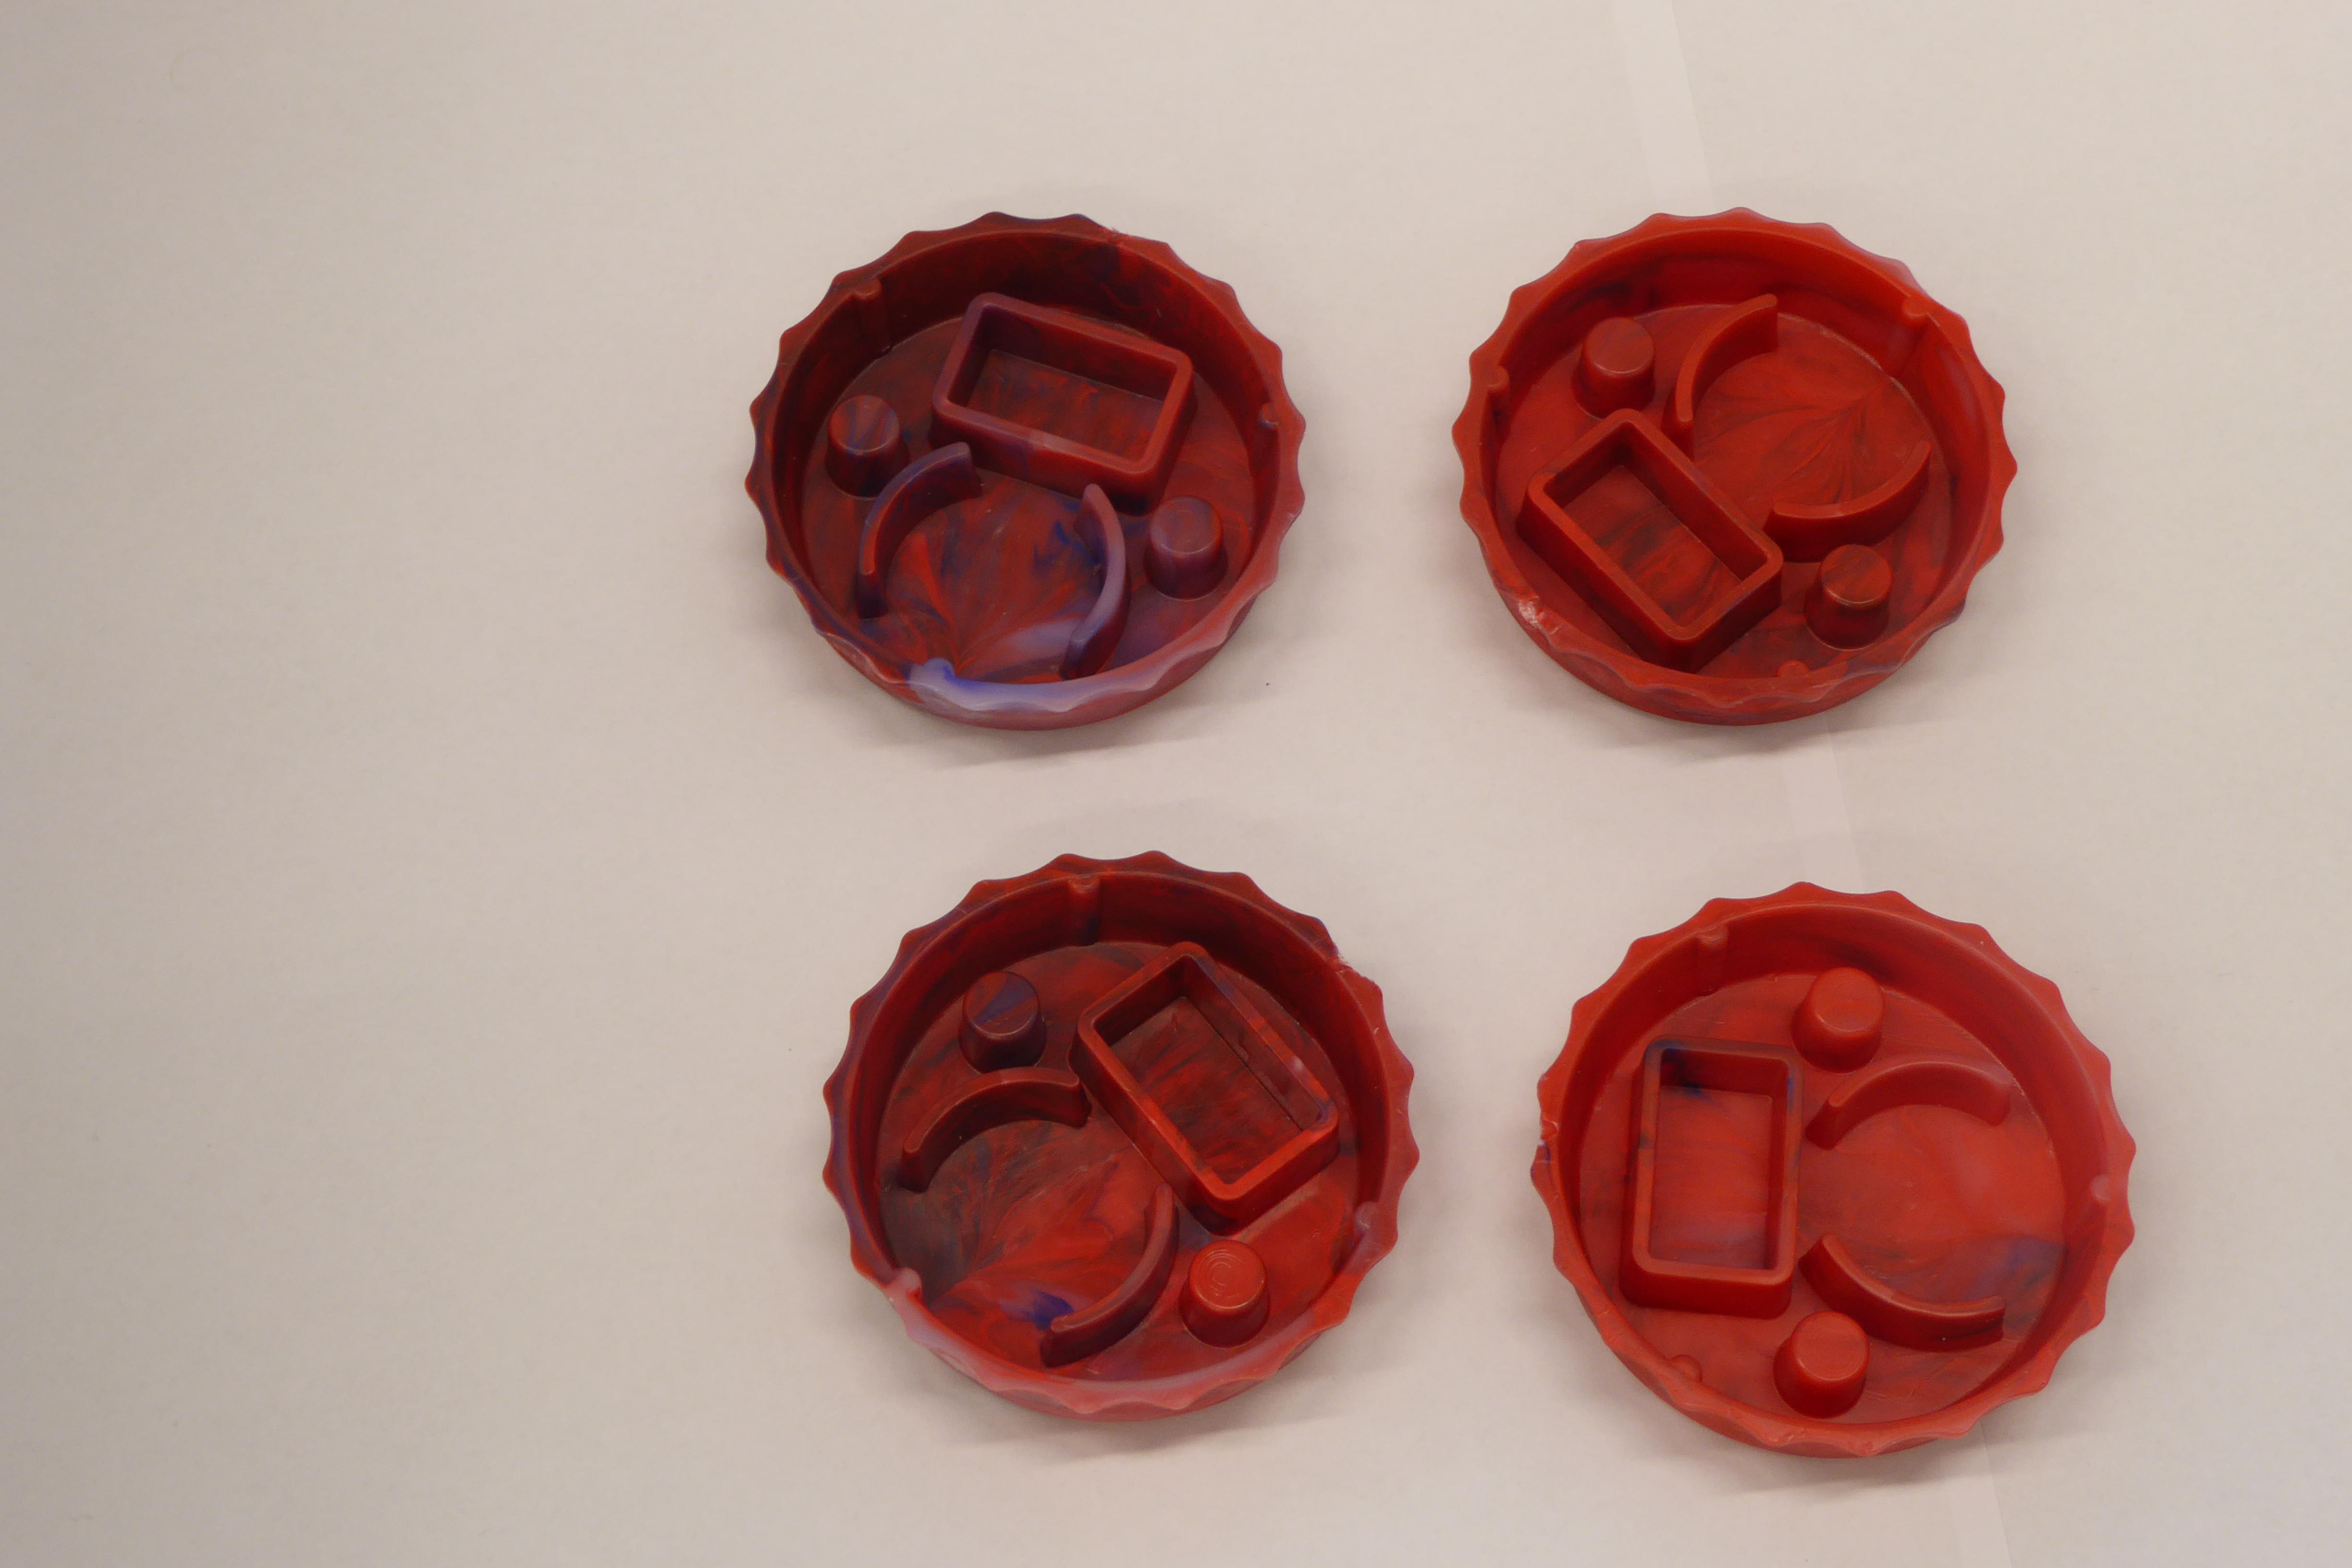
Label: Bottle Opener - Cover